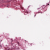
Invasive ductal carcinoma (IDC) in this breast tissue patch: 0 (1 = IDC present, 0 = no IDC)